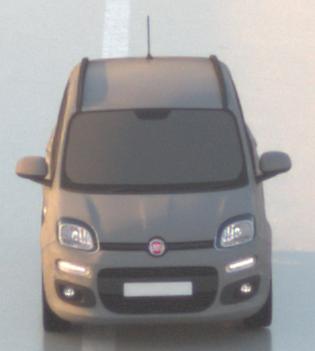
Make: Fiat
Model: Panda 1.2 8V
Detailed model: Panda (312)
Model produced from: 2013/02
Model produced until: 2013/12
Doors: 5
Color: gray
Road condition: wet road
Daytime: sunrise or sunset
Contrast: medium contrast